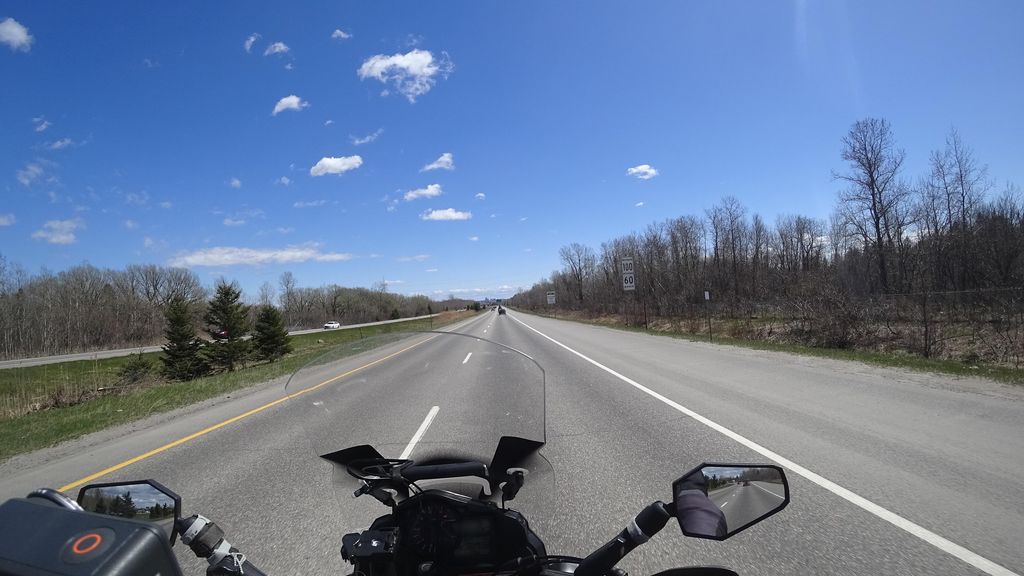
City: quebec_city